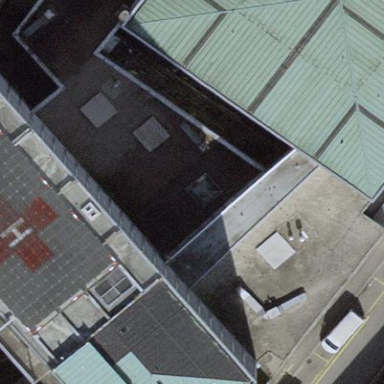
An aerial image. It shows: Hospital building.